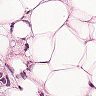
Metastatic tissue present: yes